高一 · 代数
（2018$\cdot$平度市校级模拟）阅读程序框图（如图），输出的结果的值为

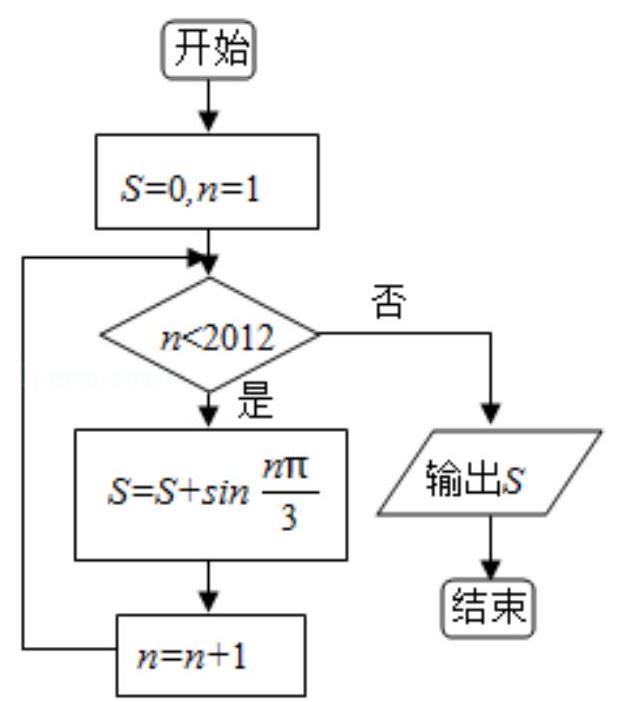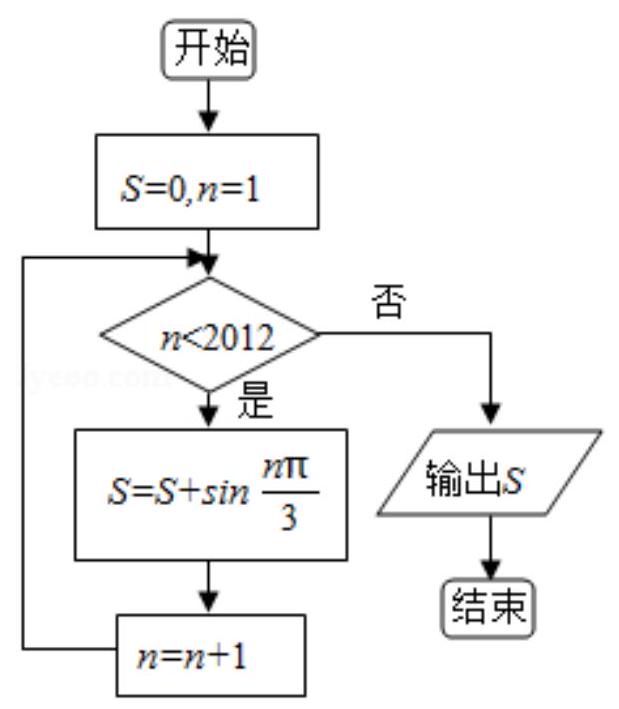
答案: $\frac{\sqrt{3}}{2}$.

解析: 解：如图所示的是当型循环结构,
第一次循环: $S=0+\sin \frac{\pi}{3}=\frac{\sqrt{3}}{2}$,

$n=1+1=2 ;$

第二次循环: $S=\frac{\sqrt{3}}{2}+\sin \frac{2 \pi}{3}=\sqrt{3}$,

$n=2+1=3 ;$

第三次循环: $S=\sqrt{3}+\sin \pi=\sqrt{3}$,

$n=3+1=4 ;$

第四次循环: $S=\sqrt{3}+\sin \frac{4 \pi}{3}=\frac{\sqrt{3}}{2}$,

$n=4+1=5 ;$

第五次循环: $S=\frac{\sqrt{3}}{2}+\sin \frac{5 \pi}{3}=0$,

$n=5+1=6$;

第六次循环: $S=0+\sin 2 \pi=0$,

$n=6+1=7$.

第七次循环: $S=0+\sin \frac{\pi}{3}=\frac{\sqrt{3}}{2}$,

$n=7+1=8 ;$

第八次循环: $S=\frac{\sqrt{3}}{2}+\sin \frac{2 \pi}{3}=\sqrt{3}$,

$n=8+1=9 ;$

..

所以, $S$ 的取值的周期是 6 ,

$\because 2011=335 \times 6+1$,

$\therefore$ 第 2011 次循环时, $S=0+\sin \frac{\pi}{3}=\frac{\sqrt{3}}{2}$,

$n=2011+1=2012$,

$\because n=2012, n<2012$ 不成立,

$\therefore$ 输出的结果 $S$ 为: $\frac{\sqrt{3}}{2}$.

故答案为: $\frac{\sqrt{3}}{2}$.